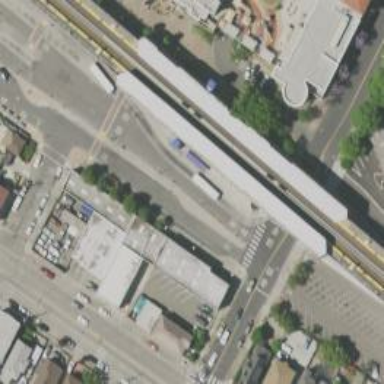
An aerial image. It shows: Separate sidewalk next to busway.